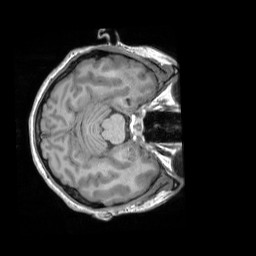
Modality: T1w
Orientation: axial